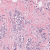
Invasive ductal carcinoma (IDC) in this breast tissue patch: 1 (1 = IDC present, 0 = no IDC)